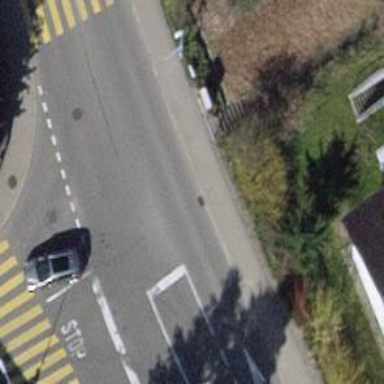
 featuring lane for cyclists on both sides."